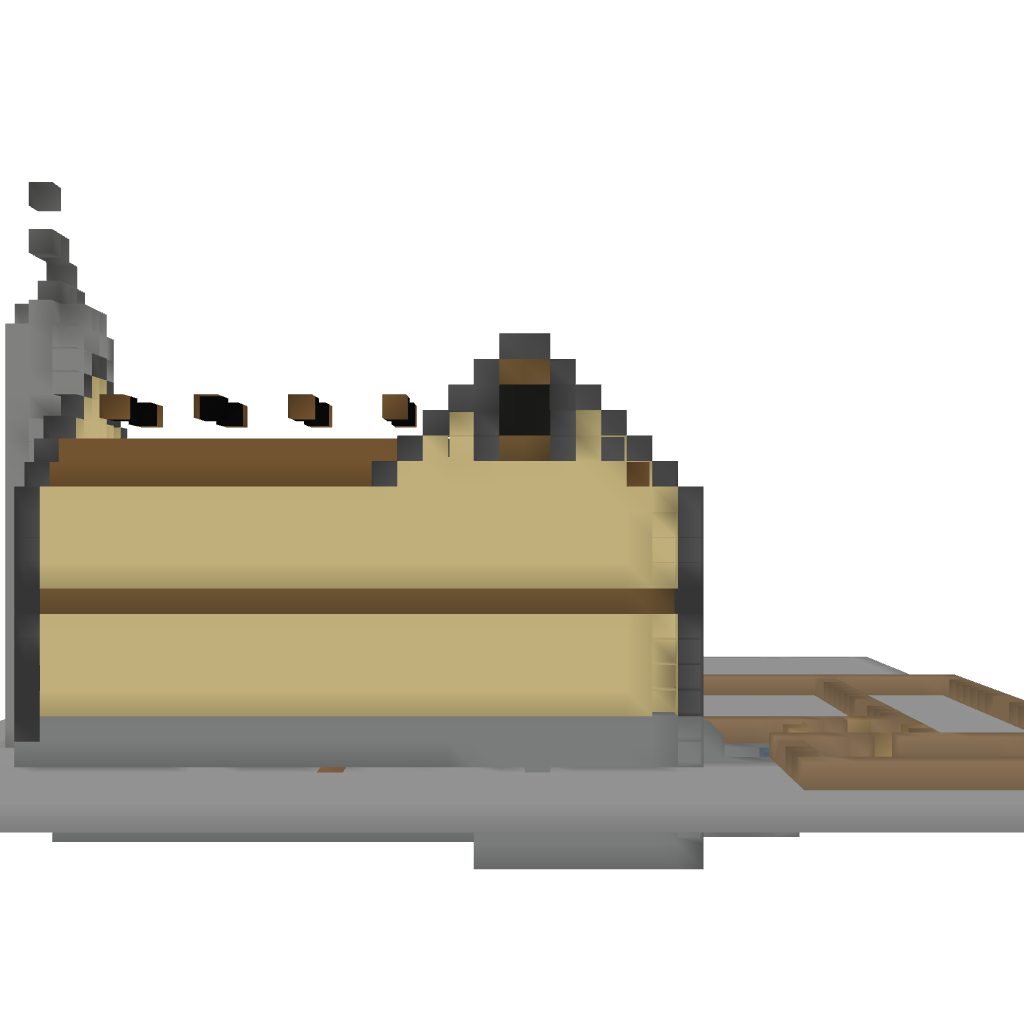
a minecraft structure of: Big Casual House